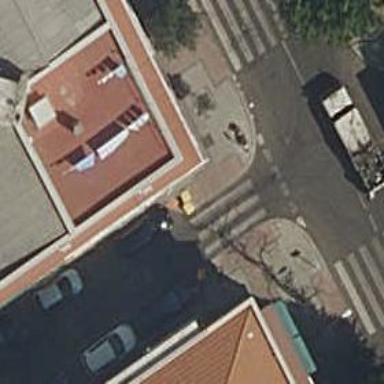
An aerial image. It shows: Uncontrolled zebra crossing on the road.